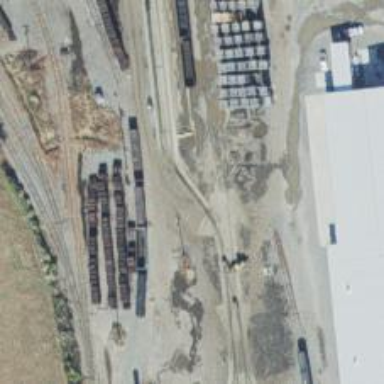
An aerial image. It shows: Abandoned railway spur.